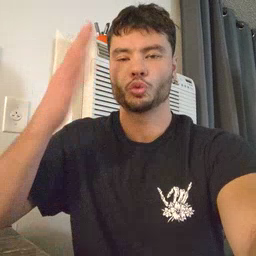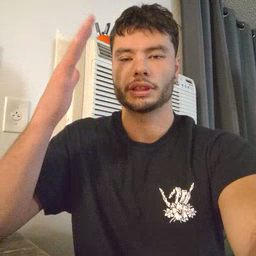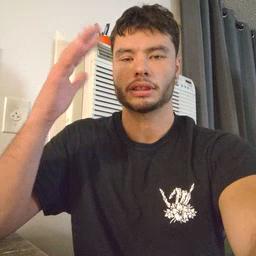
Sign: tree